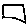
Label: square